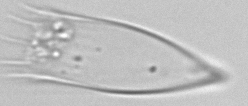
Label: Favella